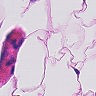
Metastatic tissue present: no